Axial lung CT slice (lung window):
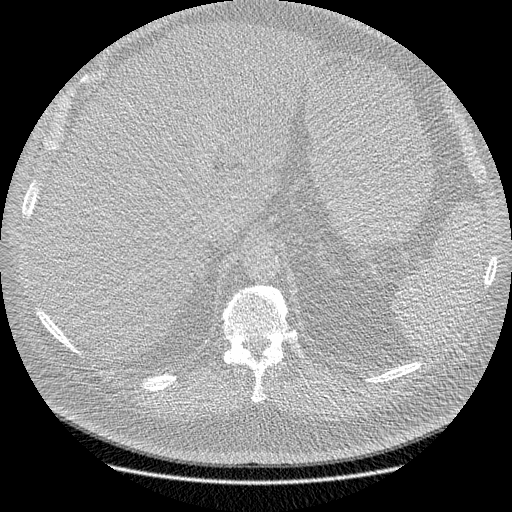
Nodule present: no